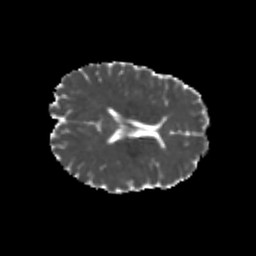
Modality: MD
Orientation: axial
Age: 23
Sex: female
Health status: healthy
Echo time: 0.074 s